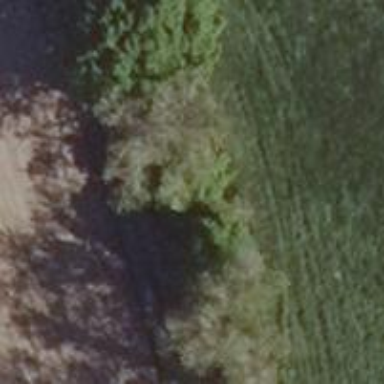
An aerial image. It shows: Row of trees in natural setting.